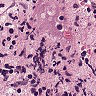
Metastatic tissue present: yes